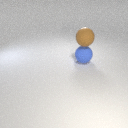
large blue rubber sphere below large brown rubber sphere